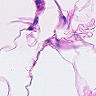
Metastatic tissue present: no